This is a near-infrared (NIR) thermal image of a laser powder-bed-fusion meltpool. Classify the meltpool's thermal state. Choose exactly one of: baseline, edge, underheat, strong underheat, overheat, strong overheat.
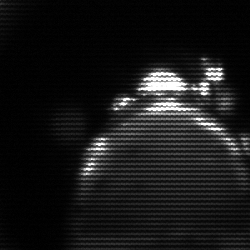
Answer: edge